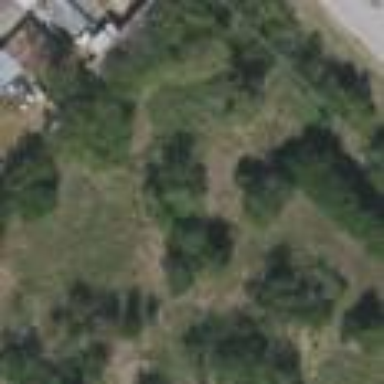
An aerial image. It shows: Grassy plot designated for zoning purposes.